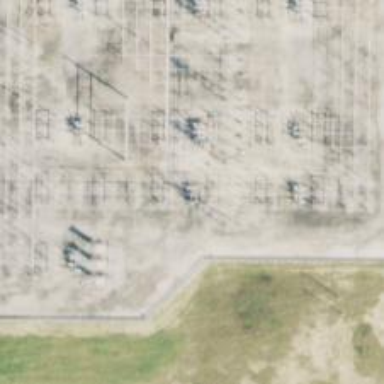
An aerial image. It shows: Switch for power supply.